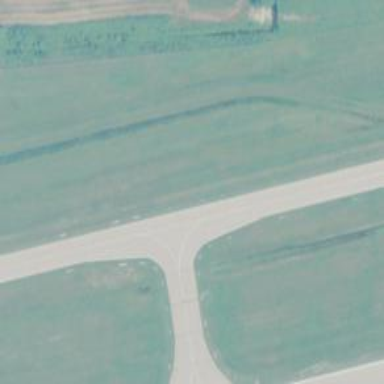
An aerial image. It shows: Image of taxiway at airport.